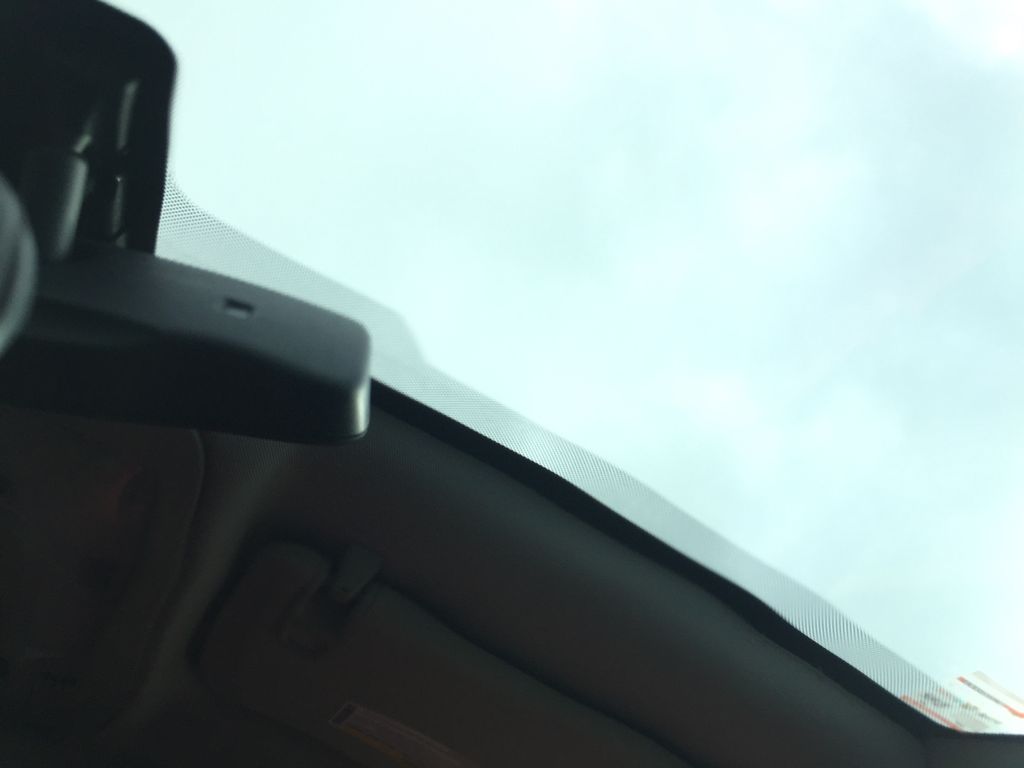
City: vancouver